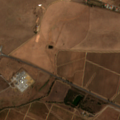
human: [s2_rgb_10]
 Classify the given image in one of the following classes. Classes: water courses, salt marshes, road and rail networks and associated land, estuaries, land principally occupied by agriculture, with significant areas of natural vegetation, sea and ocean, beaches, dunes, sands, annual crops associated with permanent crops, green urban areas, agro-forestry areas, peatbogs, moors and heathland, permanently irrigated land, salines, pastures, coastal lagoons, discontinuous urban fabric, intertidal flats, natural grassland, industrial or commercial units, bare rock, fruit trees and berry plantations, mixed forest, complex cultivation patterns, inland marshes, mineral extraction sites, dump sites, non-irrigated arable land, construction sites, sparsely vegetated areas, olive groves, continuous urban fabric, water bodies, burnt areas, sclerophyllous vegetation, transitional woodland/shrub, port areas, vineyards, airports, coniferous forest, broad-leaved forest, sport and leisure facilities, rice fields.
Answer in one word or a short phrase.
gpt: non-irrigated arable land, permanently irrigated land, vineyards, complex cultivation patterns